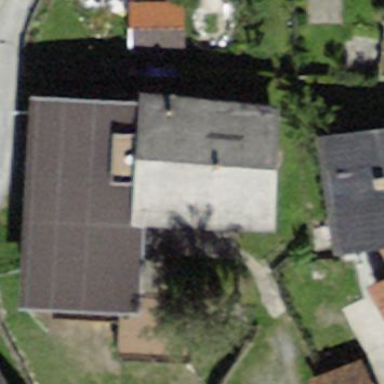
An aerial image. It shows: Residential building with skillion roof oriented along its length. The building is colored brown.